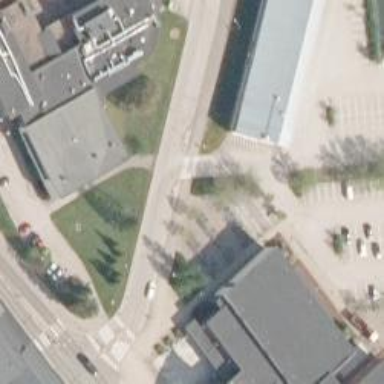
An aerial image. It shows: Marked road crossing.